Question: I want to remove the parts of the highStock as shown in the picture.
They dont make sense in my data formatting .
Please help

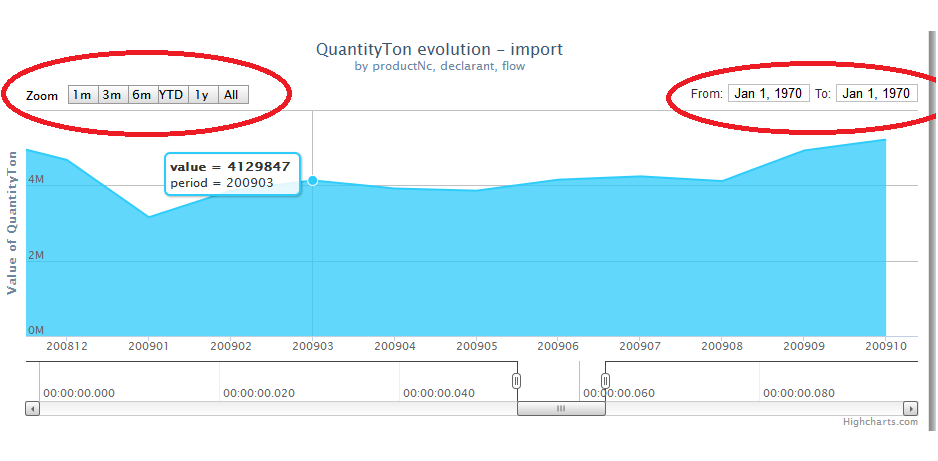
Answer: Here you are: <URL>
'''
rangeSelector: {
selected: 4,
inputEnabled: false,
buttonTheme: {
visibility: 'hidden'
},
labelStyle: {
visibility: 'hidden'
}
}
'''
We are simply hiding all texts and buttons.
And user is able to change default chart interval by changing a 'selected' parameter in 'rangeSelector' settings group.
But you'd better use a Jugal's solution if you don't need to disable navigator bar.
Updated on 23/06/15 to meet today's realities. To all of you who downvoting this answer: try to disable a navigator in Jugal's answer and then pan a chart.